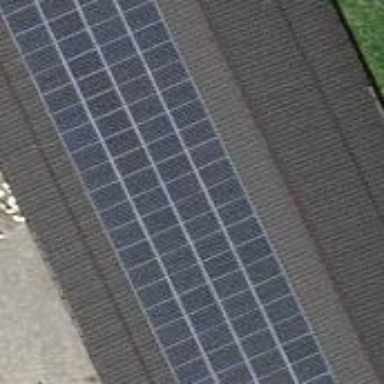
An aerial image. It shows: Solar power generator utilizing photovoltaic technology with solar photovoltaic panels.